Question: Xcode 6 wont let me build my app for enterprise distribution. In Xcode 5 I would simply export my archive and select enterprise so I could enter a url. Xcode 6 gives me this error if I export for enterprise:

I already paid my 99 dollar subscription fee so whats the problem?
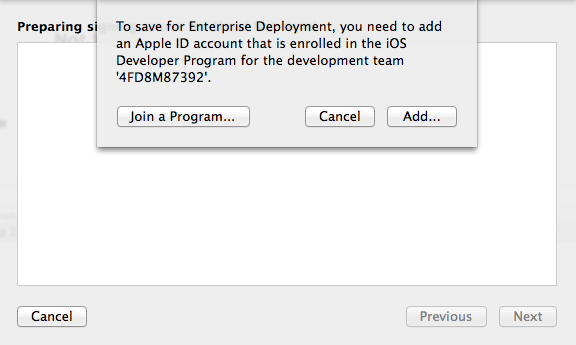
Answer: It seems like Apple has removed this feature to generate the .plist needed for enterprise distribution from the archive process for developers that don't have an enterprise account. What you should be able to do is modify one of the .plist files generated by the last version of Xcode and use that to point to the URL where you will host your new .ipa file. Don't know why Apple would have removed this feature from the archive process, but it could have something to do with their push to better accommodate the enterprise market.